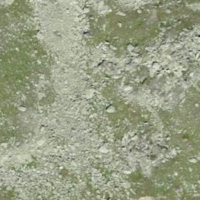
EUNIS habitat code: 31
Species observed at this site:
Aquila chrysaetos